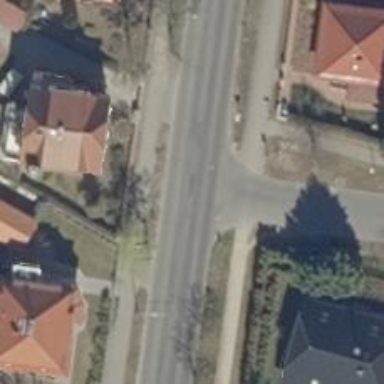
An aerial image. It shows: Tertiary road with asphalt surface. There are separate sidewalks on both sides.